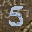
Label: 5